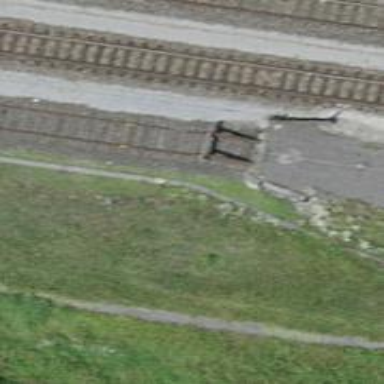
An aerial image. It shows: Disused railway yard with electrified contact line.